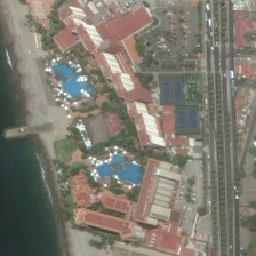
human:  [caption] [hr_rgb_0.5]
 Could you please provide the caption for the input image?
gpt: The resort is constructed of many orange buildings and is next to the beaches and railways.

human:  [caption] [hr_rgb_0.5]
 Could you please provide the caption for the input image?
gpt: The resort consists of many orange buildings, close to the beach and the railway.

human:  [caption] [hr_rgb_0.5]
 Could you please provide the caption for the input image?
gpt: The resort is composed of many orange buildings and is close to the beach and railways.

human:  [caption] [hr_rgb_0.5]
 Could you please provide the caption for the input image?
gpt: Beach and railway near the hotel

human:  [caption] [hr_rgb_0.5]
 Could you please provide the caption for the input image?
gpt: The resort consists of many orange and FICA buildings along the beach and railways.